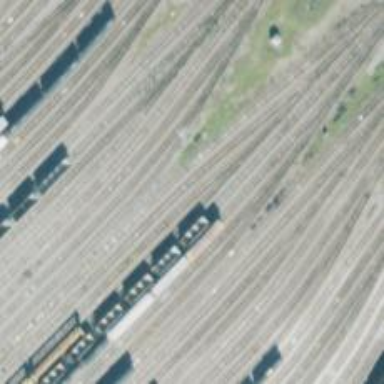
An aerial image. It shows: Railway yard in service.